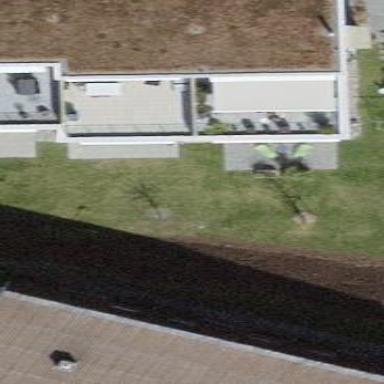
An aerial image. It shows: Semidetached house.